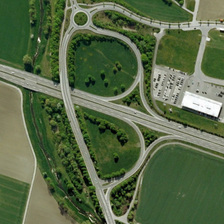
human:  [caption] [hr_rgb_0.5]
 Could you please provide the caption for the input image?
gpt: the flyover overpasses the road below next to a parking lot crammed with cars in this field .

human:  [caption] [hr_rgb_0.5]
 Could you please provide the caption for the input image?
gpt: a b shaped viaduct near a white house with a parking lot is surrounded by farmland .

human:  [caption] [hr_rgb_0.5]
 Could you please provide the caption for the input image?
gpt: a b shaped viaduct near a white house with a parking lot is surrounded by farmland .

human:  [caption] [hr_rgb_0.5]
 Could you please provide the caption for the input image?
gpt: located on a farmland  a b shaped viaduct is near a white house with a parking lot .

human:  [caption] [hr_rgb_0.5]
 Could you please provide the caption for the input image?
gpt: many green trees and a building with a parking lot are near a viaduct .